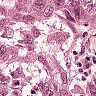
Metastatic tissue present: yes